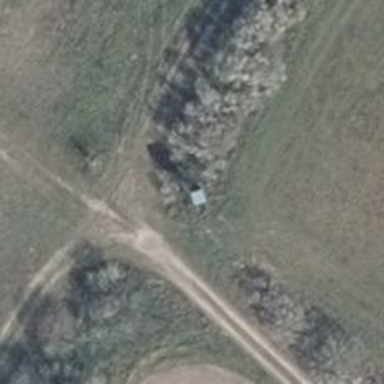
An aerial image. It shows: Hunting stand.